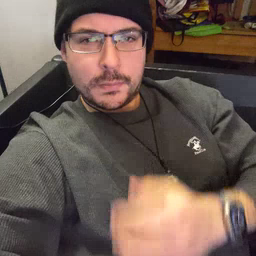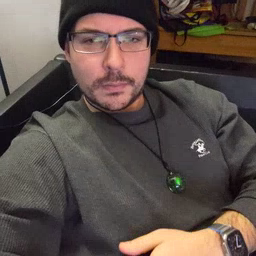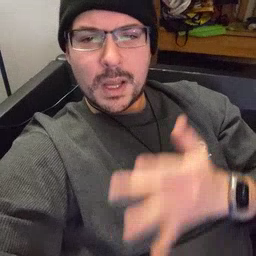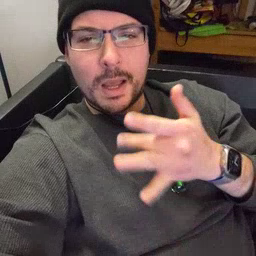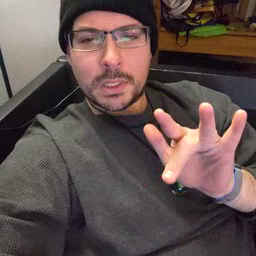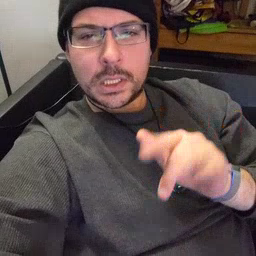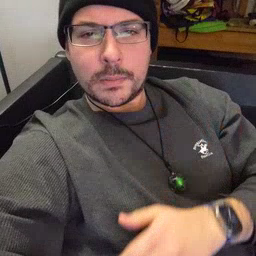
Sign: empty